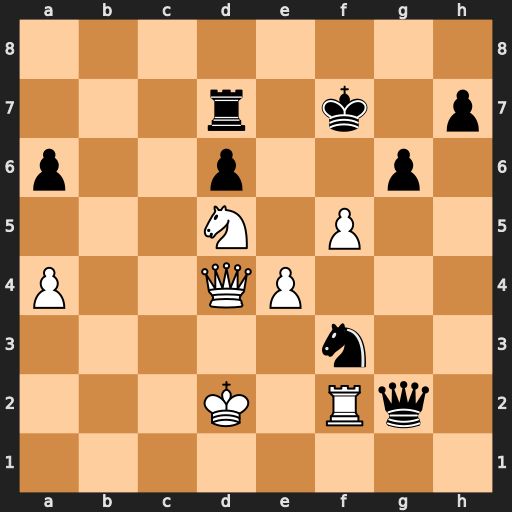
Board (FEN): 8/3r1k1p/p2p2p1/3N1P2/P2QP3/5n2/3K1Rq1/8
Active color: w
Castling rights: -
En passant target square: -
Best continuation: Kc3 Nxd4 fxg6+ Kg7 Rxg2